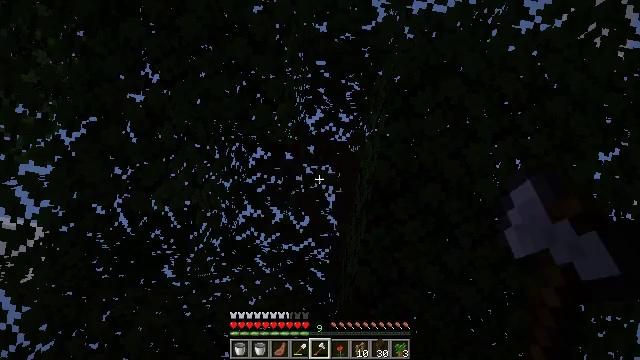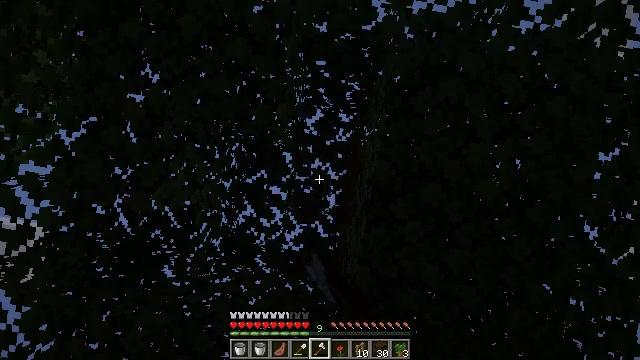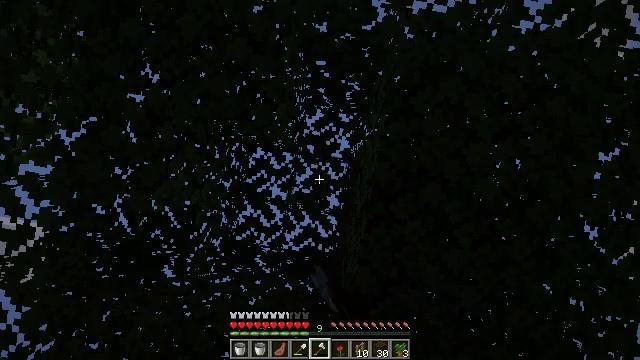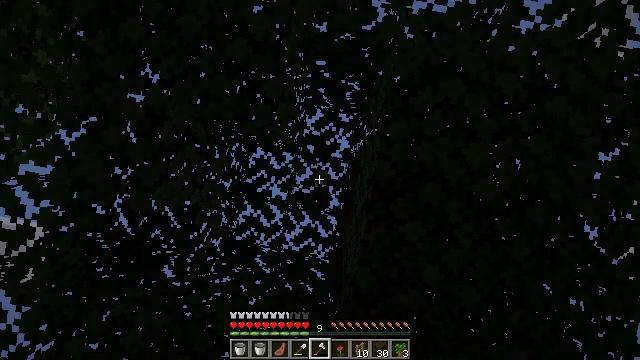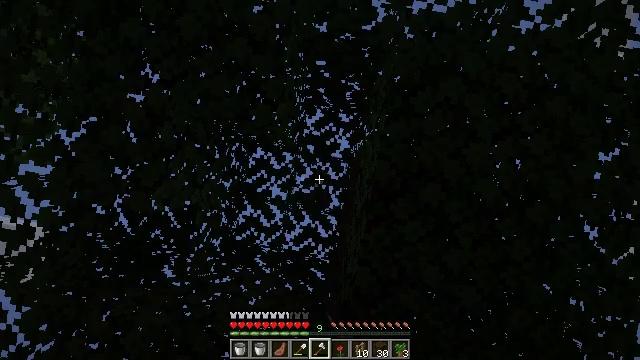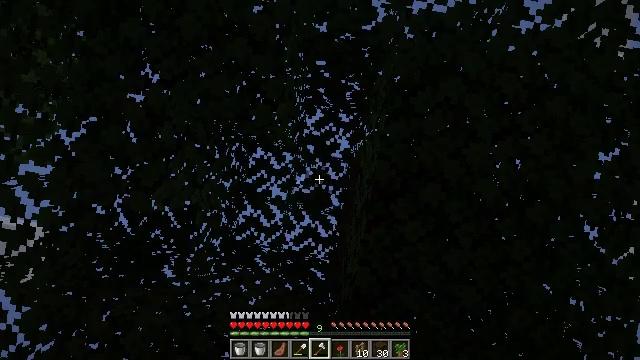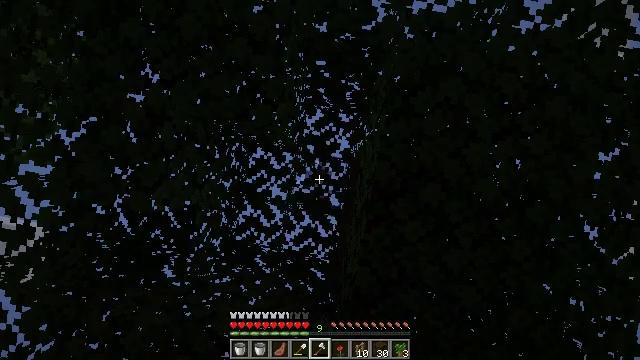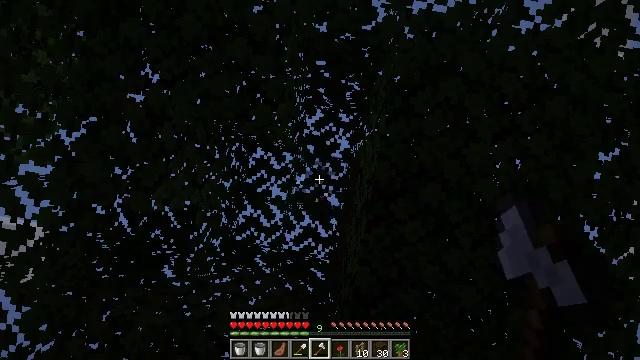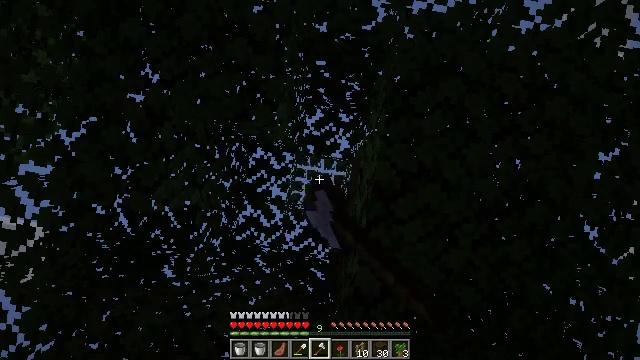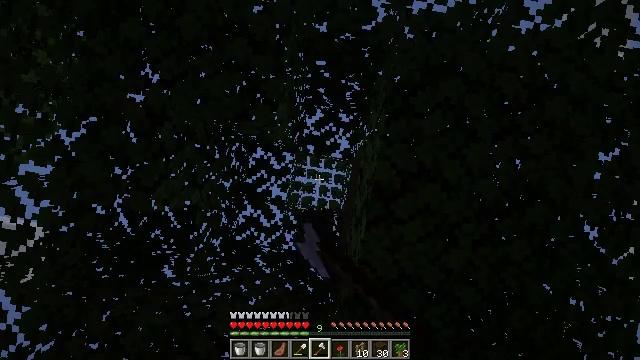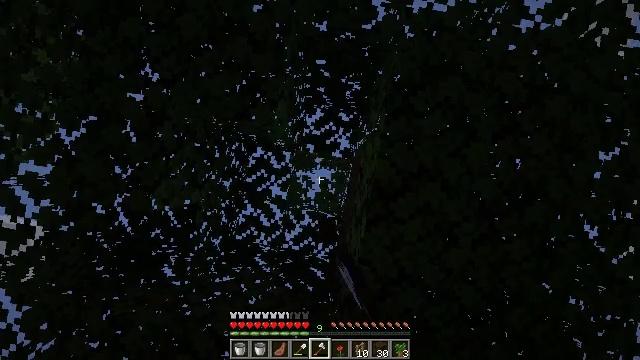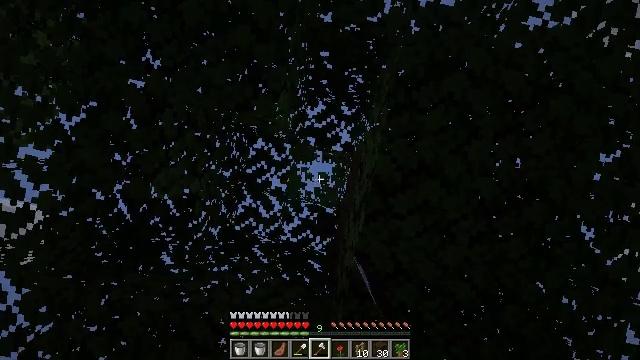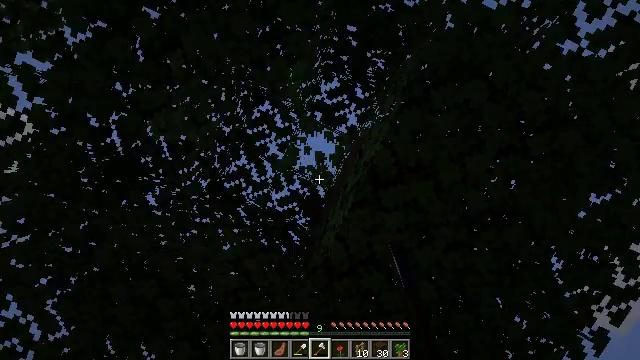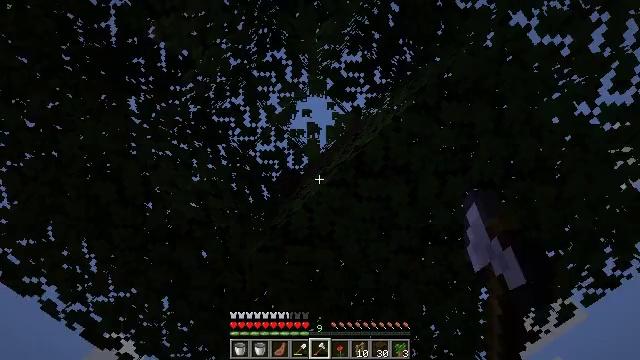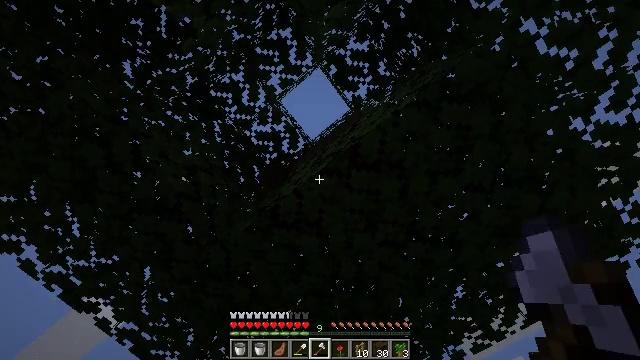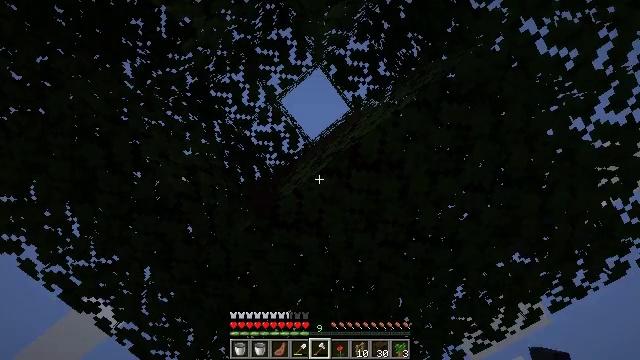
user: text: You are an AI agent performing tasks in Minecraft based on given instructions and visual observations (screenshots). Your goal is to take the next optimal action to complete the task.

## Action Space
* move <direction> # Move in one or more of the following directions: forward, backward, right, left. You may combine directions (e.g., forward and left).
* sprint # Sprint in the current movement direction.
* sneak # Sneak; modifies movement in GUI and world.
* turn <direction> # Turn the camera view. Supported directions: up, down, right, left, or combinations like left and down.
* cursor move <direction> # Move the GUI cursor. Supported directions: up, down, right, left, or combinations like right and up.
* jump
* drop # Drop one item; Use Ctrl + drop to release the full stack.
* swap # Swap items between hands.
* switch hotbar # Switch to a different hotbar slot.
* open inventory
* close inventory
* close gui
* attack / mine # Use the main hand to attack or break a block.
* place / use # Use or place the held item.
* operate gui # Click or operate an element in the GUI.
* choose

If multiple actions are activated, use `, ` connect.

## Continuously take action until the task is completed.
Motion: motion action
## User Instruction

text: Harvest dark oak leaves for decorative purposes.
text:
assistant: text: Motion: attack / mine
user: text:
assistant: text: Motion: attack / mine
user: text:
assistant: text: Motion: attack / mine
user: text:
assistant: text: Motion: attack / mine
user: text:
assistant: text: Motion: attack / mine
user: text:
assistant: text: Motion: attack / mine
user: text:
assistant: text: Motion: attack / mine
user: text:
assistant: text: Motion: attack / mine
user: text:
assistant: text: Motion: attack / mine
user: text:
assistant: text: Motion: attack / mine
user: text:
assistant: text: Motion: turn right and down
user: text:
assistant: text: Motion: turn right and down
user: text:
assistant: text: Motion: turn right and down
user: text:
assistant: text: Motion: turn right and down
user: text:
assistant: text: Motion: attack / mine
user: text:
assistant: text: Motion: attack / mine
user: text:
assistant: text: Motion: attack / mine
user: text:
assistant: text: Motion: turn right and up, attack / mine
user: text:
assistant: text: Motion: attack / mine
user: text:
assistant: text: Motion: attack / mine
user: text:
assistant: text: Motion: turn right, attack / mine
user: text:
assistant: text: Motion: turn right, attack / mine
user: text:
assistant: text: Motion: turn right, attack / mine
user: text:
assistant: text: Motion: turn right, attack / mine
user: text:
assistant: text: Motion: attack / mine
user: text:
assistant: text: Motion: attack / mine
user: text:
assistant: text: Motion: attack / mine
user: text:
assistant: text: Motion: attack / mine
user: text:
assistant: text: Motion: attack / mine
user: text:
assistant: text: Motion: attack / mine